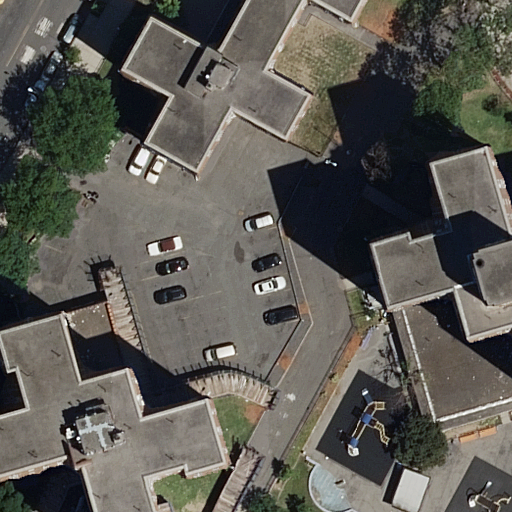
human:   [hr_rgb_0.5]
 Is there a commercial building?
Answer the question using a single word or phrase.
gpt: no

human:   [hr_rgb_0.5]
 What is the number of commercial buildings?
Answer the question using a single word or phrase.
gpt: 0

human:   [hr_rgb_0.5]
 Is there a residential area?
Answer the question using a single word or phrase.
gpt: yes

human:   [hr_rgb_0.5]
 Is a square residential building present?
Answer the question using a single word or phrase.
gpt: no

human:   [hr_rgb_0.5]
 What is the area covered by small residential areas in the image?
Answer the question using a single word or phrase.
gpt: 0m2

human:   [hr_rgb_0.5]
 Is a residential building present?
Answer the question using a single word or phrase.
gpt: yes

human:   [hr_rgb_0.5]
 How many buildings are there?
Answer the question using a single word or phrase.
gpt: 5

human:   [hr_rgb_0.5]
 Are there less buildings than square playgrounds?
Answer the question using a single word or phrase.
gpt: no

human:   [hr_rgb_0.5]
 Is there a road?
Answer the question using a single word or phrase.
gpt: yes

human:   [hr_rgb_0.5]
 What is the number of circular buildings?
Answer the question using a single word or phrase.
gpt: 0

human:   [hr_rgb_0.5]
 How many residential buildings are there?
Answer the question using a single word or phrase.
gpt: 5

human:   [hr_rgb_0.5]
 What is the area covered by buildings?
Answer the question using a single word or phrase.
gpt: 1148m2

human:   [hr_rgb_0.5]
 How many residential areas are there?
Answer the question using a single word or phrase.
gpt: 1

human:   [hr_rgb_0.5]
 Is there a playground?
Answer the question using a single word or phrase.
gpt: yes

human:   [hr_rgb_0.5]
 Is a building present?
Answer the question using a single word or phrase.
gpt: yes

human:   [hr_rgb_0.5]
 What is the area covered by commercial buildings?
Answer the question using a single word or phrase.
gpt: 0m2

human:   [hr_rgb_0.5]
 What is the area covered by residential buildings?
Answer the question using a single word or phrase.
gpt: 1148m2

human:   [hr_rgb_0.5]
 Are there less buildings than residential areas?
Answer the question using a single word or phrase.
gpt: no

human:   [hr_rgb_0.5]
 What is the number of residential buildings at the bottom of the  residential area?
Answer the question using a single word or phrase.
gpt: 5

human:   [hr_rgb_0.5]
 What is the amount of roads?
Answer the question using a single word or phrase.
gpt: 6

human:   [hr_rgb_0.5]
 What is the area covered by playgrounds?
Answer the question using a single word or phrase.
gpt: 2m2

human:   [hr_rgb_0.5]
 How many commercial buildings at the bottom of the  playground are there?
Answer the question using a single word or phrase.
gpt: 0

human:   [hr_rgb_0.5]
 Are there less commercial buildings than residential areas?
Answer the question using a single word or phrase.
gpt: yes

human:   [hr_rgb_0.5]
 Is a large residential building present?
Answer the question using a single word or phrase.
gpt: yes

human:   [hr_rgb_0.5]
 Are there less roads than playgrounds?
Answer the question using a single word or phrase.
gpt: no

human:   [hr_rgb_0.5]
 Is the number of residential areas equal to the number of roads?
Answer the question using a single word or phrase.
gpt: no

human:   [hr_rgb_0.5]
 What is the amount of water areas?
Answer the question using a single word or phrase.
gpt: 0

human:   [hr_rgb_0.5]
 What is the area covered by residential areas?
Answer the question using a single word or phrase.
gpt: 4906m2

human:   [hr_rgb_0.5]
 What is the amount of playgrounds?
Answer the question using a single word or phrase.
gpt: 1

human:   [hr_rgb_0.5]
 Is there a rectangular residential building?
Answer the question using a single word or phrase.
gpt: yes

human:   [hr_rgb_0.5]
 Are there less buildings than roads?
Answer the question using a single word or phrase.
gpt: yes

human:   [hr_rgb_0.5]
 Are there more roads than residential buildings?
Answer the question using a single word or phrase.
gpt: yes

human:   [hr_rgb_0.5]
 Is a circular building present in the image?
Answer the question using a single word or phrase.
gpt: no

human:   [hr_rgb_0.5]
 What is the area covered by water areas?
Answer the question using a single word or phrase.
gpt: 0m2

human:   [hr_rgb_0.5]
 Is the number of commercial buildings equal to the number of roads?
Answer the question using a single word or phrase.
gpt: no

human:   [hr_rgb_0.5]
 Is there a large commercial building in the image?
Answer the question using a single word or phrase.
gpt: no

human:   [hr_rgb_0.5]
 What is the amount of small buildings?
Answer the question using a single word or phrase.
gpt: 3

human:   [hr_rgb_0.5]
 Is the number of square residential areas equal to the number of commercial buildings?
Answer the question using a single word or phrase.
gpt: yes

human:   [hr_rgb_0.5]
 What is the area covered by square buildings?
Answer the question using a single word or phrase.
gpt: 0m2

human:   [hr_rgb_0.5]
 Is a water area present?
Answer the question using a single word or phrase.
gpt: no

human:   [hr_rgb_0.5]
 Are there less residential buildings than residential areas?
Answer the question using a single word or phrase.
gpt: no

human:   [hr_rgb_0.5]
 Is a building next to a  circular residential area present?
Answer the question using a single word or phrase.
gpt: no

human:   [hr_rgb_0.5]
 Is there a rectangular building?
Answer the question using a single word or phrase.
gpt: yes

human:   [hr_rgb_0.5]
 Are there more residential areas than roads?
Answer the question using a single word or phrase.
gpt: no

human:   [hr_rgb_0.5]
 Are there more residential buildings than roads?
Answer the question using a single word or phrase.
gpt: no

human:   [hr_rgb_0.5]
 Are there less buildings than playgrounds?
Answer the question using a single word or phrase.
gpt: no

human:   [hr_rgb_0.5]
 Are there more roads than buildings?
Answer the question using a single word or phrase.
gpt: yes

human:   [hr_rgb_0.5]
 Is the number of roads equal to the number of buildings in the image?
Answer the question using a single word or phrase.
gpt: no

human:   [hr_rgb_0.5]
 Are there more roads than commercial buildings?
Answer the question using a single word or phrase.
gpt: yes

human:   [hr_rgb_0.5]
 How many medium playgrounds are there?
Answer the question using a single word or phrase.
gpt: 0

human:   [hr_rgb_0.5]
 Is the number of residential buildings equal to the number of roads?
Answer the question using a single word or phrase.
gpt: no

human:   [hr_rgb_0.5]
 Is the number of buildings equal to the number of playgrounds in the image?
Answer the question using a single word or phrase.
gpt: no

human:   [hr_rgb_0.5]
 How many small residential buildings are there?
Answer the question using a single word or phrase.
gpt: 3

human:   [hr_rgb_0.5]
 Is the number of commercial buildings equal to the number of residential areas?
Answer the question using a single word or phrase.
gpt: no

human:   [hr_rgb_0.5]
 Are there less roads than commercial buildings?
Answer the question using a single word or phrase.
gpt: no

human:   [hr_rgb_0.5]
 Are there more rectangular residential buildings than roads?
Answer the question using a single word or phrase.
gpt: no

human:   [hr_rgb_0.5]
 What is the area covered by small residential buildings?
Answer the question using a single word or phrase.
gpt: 119m2

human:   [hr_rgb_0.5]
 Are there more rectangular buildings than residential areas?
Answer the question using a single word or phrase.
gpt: yes

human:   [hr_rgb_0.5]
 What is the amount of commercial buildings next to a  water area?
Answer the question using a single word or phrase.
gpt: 0

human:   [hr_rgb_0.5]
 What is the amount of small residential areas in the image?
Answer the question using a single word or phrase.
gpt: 0

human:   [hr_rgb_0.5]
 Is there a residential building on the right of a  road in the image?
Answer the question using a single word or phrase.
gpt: yes

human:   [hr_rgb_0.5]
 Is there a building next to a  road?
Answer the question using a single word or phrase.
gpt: yes

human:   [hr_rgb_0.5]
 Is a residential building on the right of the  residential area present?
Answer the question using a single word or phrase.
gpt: yes

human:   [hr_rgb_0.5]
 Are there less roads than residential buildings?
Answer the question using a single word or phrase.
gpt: no